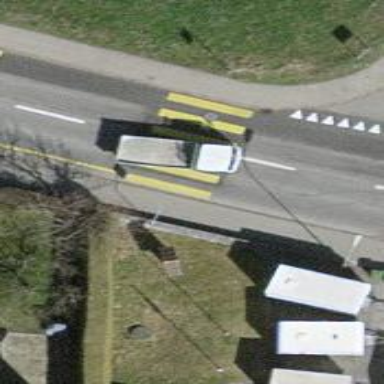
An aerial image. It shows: Uncontrolled zebra crossing on the road.